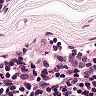
Metastatic tissue present: no